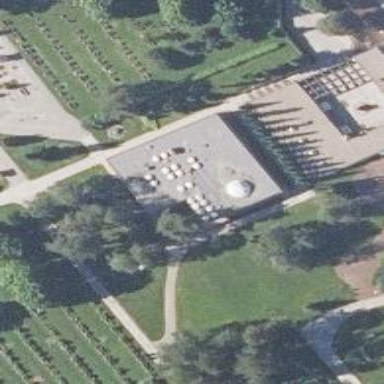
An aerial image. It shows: Chapel building.